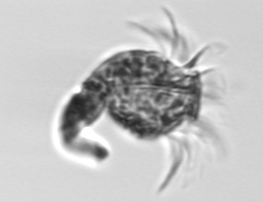
Label: Tontonia_appendiculariformis